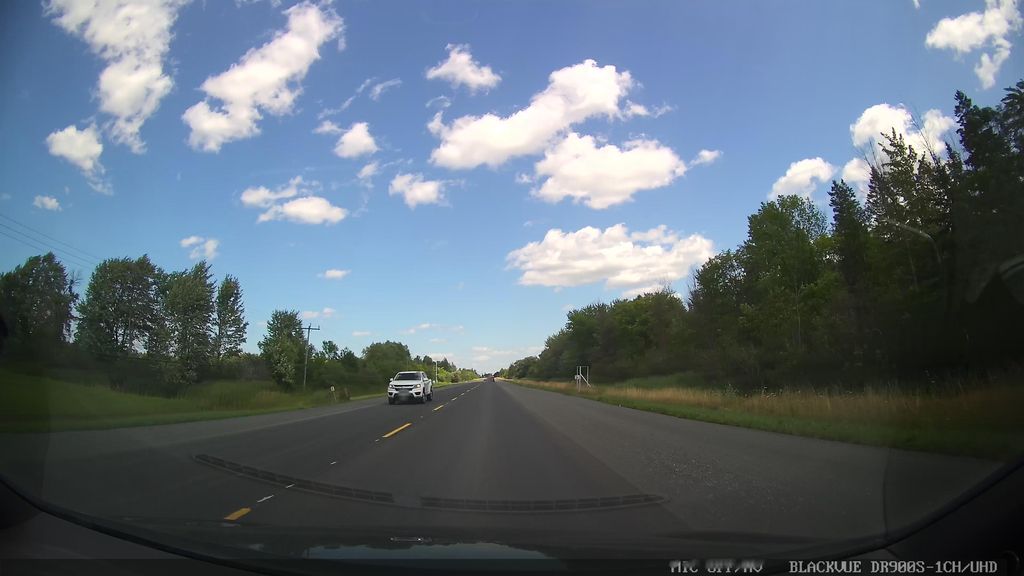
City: ottawa-gatineau